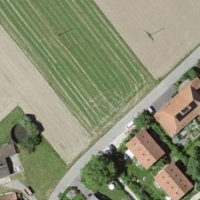
EUNIS habitat code: 55
Species observed at this site:
Cornus sanguinea
Echium vulgare
Leontopodium nivale